Field crop: maize
Growth stage: 2
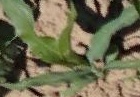
Species: maize